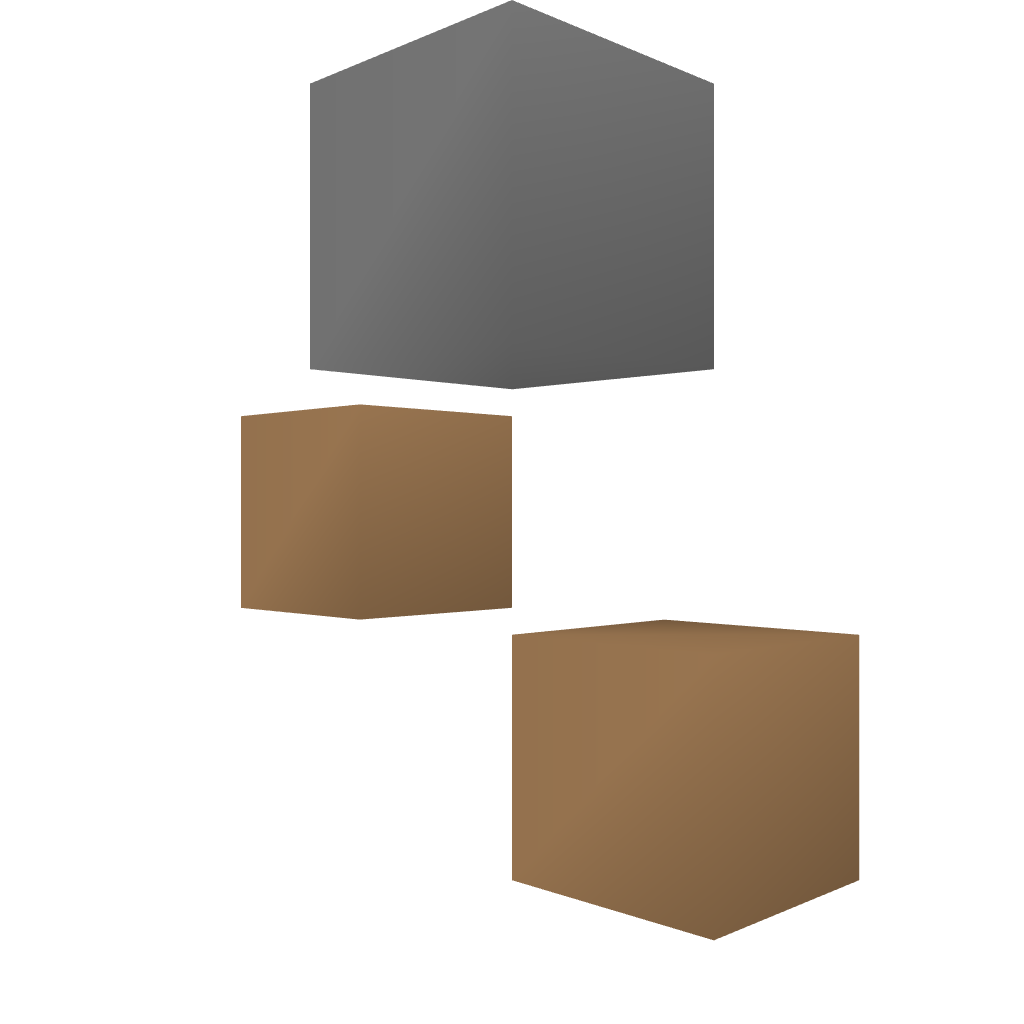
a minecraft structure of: Simple Casino bad low quality